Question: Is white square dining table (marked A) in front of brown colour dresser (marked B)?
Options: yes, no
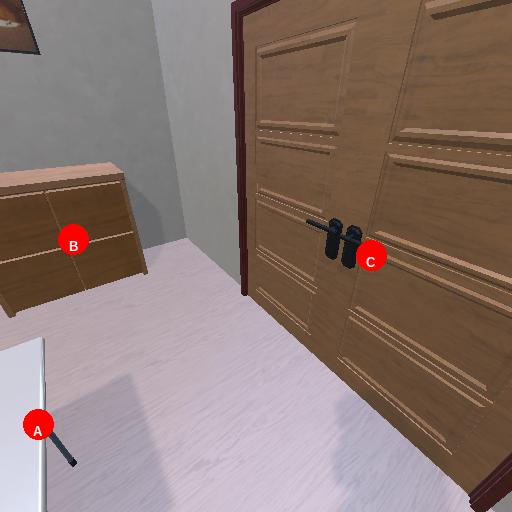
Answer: yes